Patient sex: M
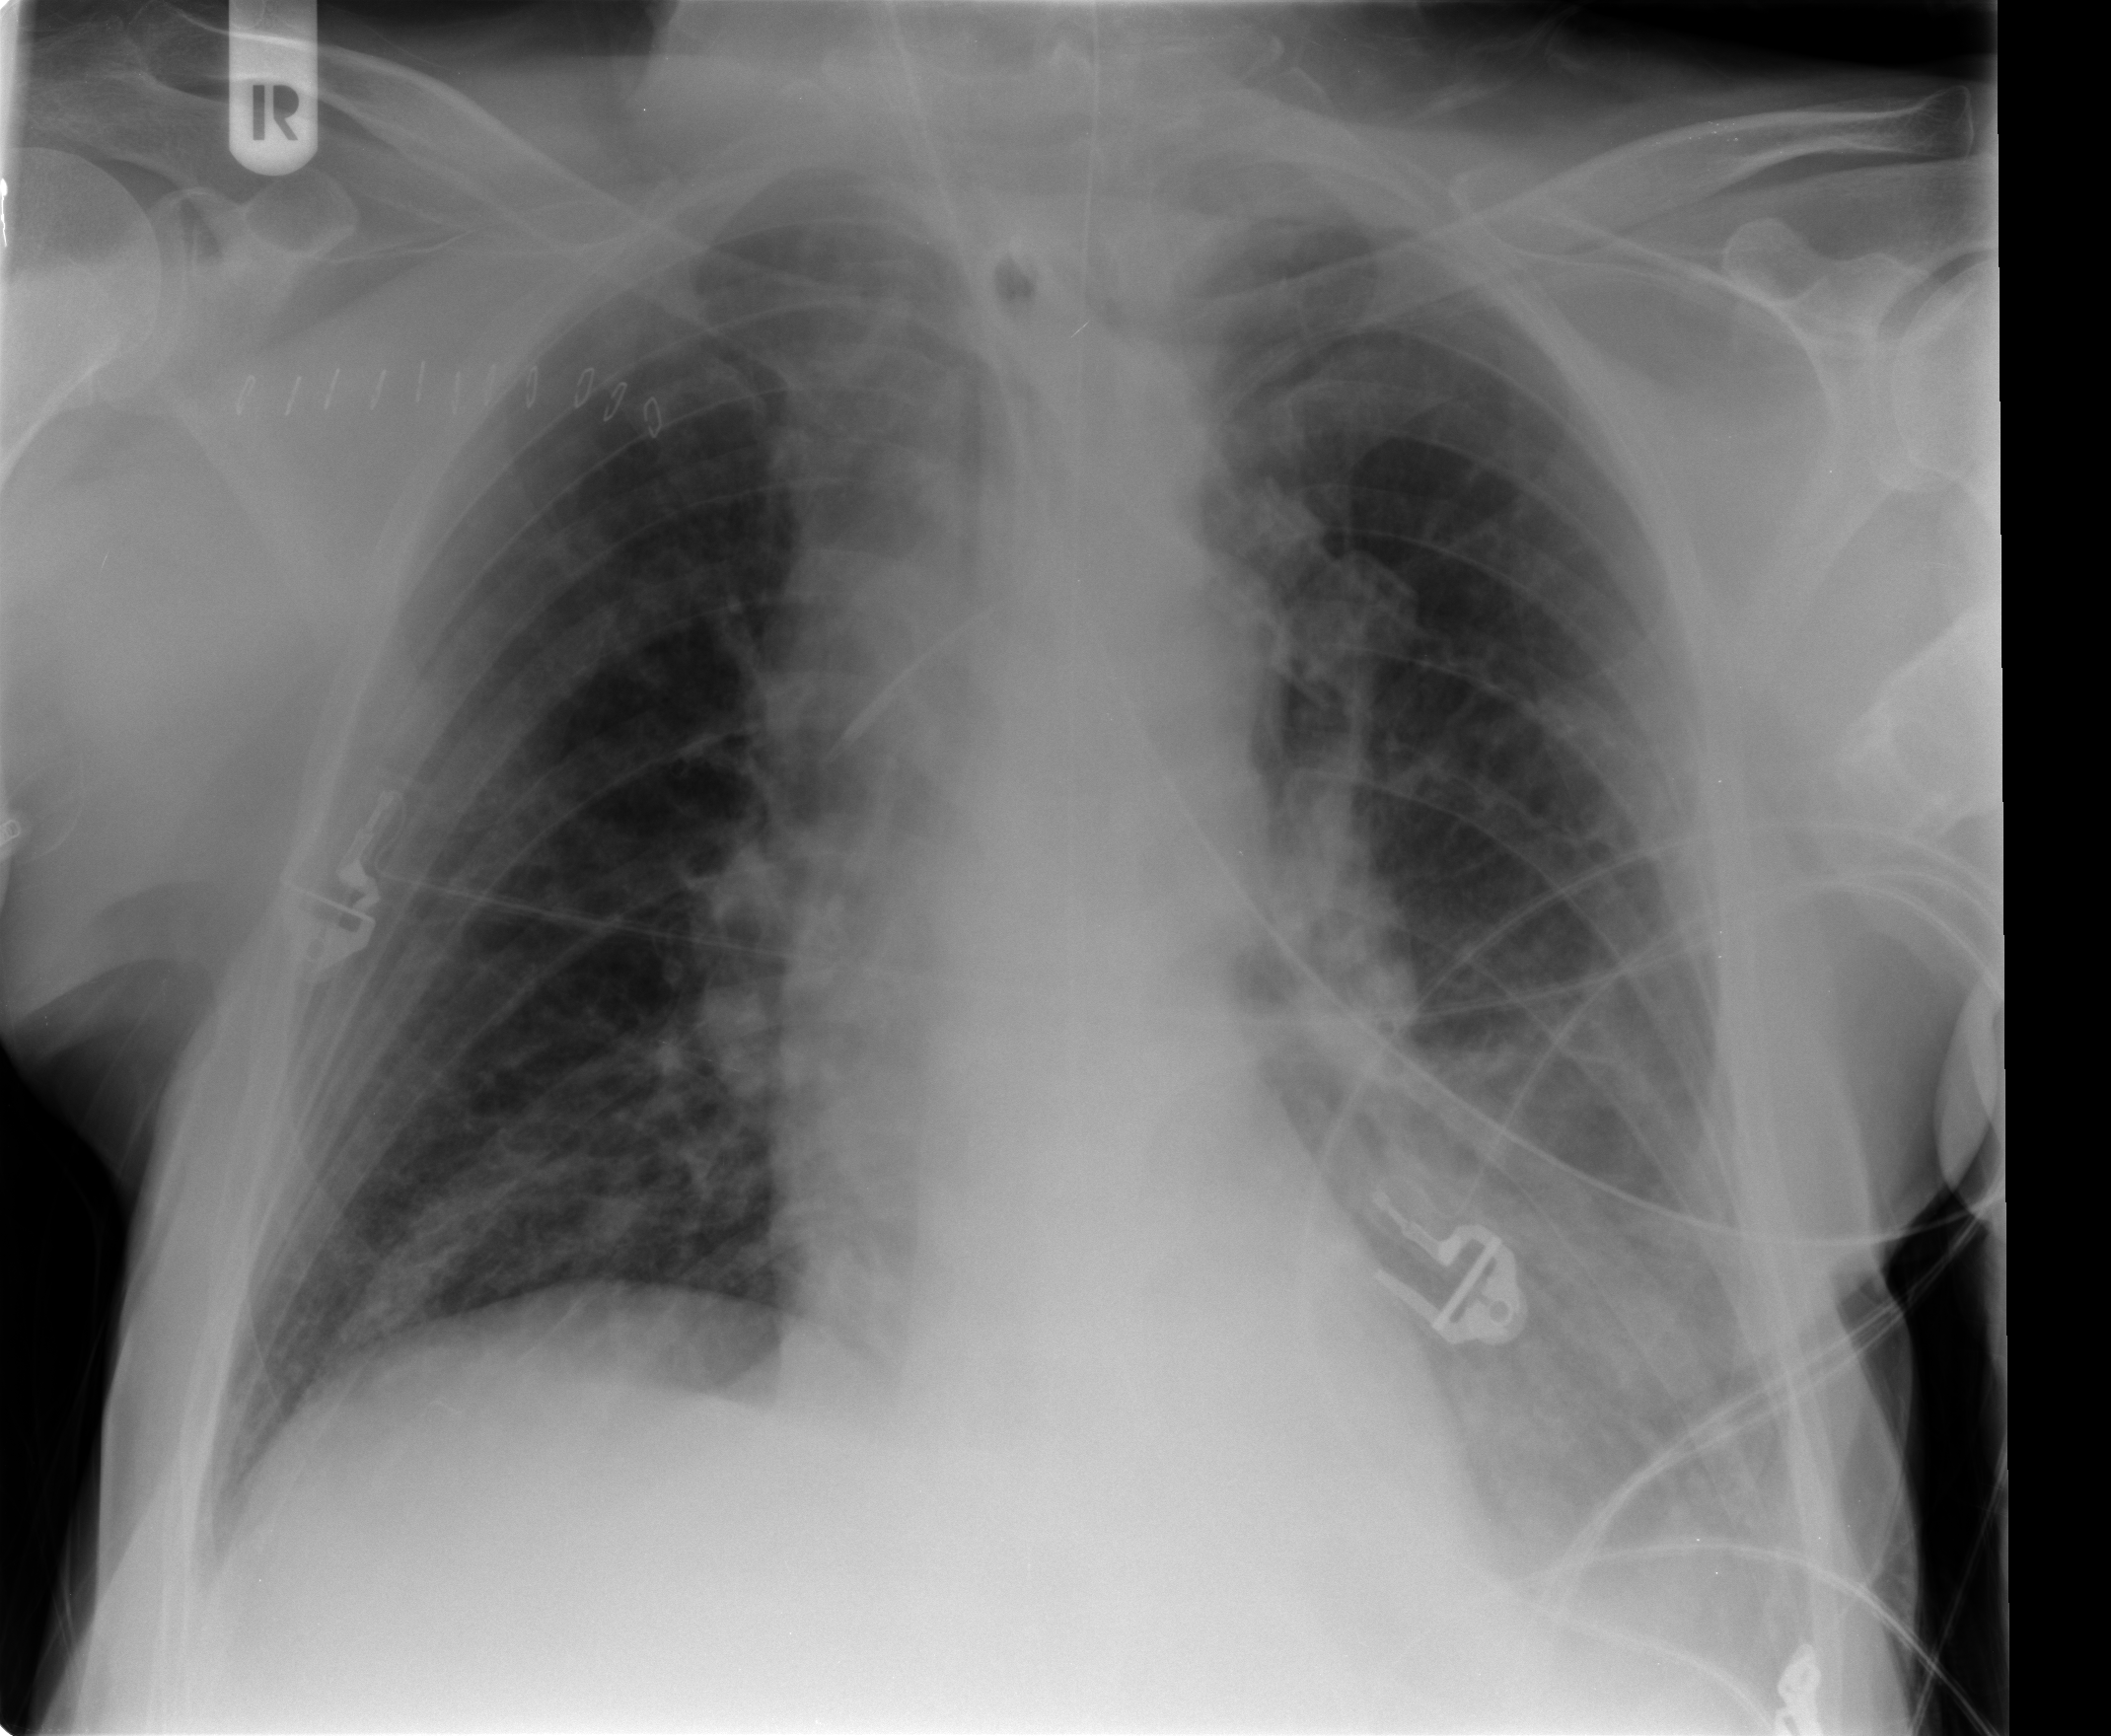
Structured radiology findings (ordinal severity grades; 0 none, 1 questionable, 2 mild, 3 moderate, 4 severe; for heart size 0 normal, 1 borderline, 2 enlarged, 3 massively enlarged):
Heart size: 0
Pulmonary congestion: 2
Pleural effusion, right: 0
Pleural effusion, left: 2
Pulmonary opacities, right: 0
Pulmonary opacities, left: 0
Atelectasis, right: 2
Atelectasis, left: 2